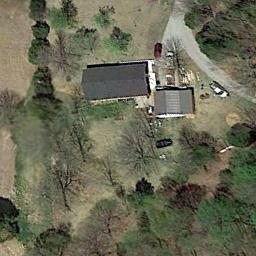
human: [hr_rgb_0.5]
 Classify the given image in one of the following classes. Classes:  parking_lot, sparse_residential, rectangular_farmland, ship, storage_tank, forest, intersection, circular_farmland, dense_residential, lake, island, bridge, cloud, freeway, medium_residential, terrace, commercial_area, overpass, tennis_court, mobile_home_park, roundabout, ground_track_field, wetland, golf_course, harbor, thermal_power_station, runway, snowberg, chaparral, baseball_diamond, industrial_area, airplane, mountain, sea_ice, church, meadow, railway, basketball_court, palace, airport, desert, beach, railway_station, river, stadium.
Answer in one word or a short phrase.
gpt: sparse_residential